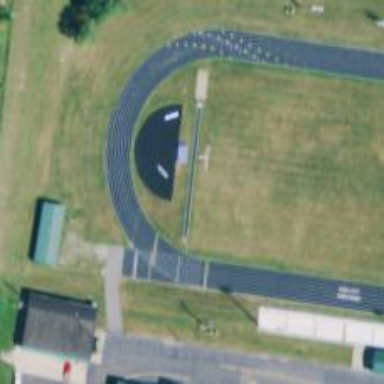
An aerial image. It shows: Athletic track located in leisure land area.